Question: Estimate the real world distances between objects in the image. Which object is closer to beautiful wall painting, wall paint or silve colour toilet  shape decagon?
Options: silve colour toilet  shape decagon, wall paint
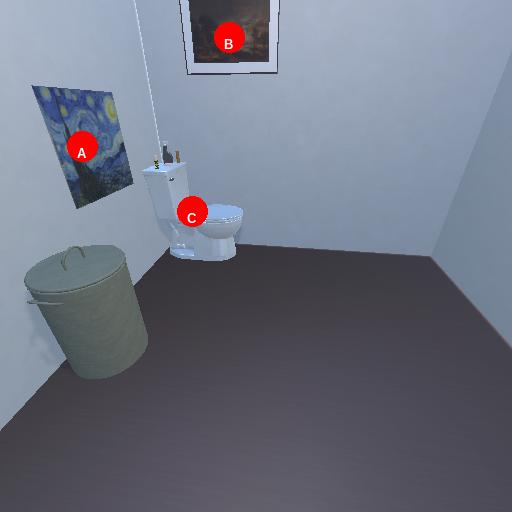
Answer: silve colour toilet  shape decagon